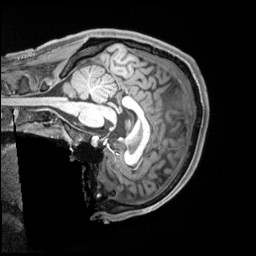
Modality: T1w
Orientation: sagittal
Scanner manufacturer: siemens
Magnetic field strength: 3 T
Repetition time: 2.5 s
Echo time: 0.00218 s